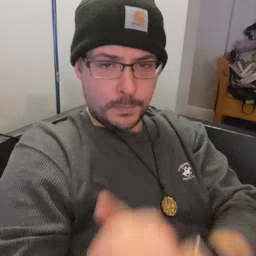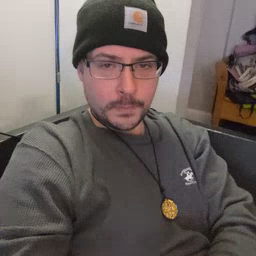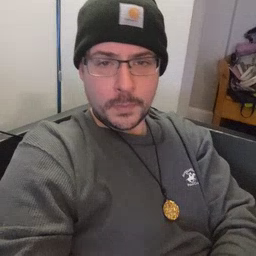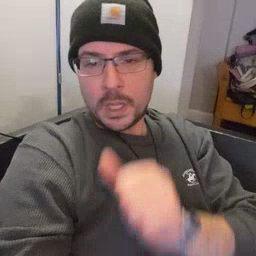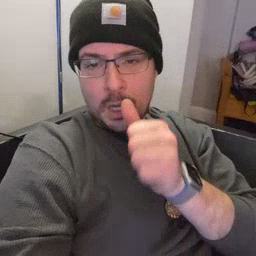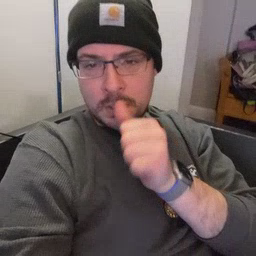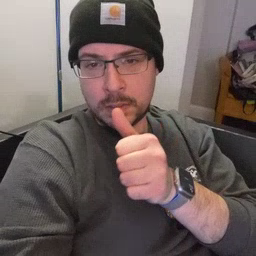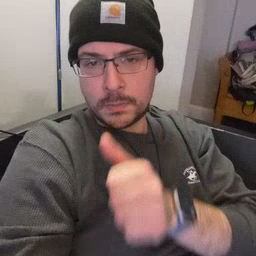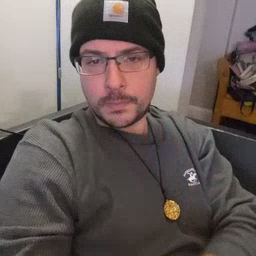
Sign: nuts